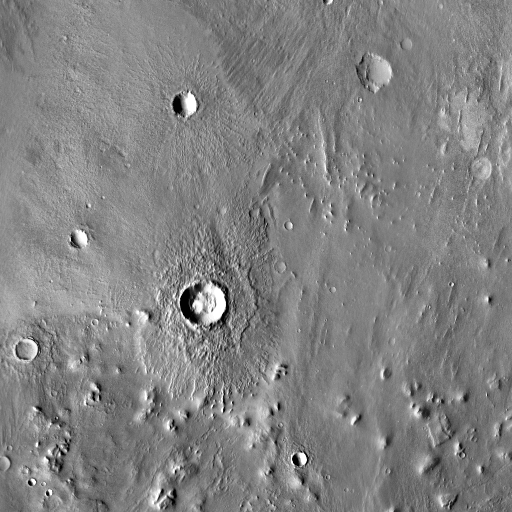
Crater classes present: Background, Other, Layered, Buried